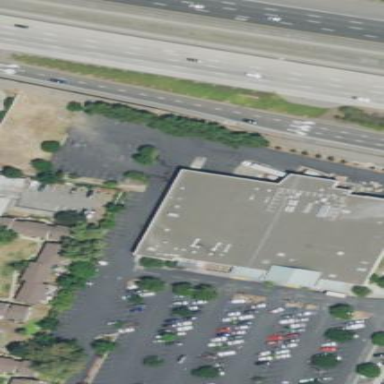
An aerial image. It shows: Supermarket building.